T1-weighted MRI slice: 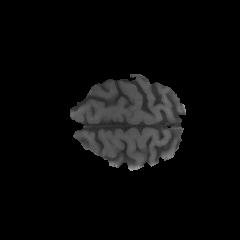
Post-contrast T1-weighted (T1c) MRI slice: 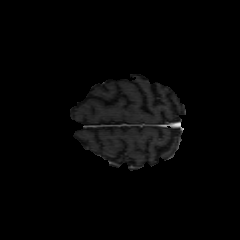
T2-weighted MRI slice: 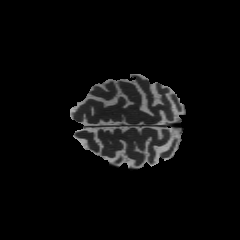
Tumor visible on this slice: no